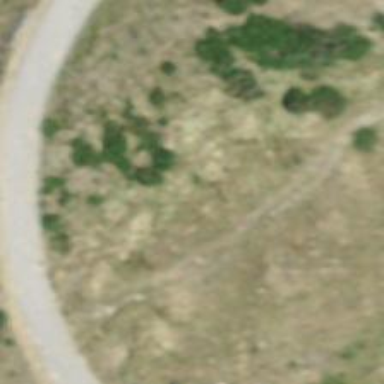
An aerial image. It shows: Gravel path with excellent visibility for trails.